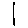
Label: line